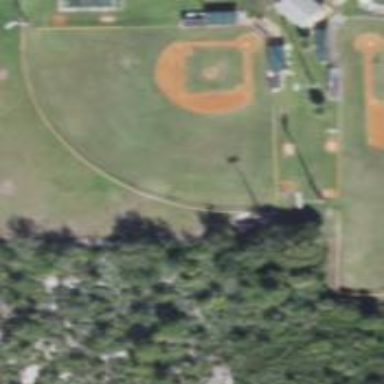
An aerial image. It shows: Baseball pitch for leisure land activities.